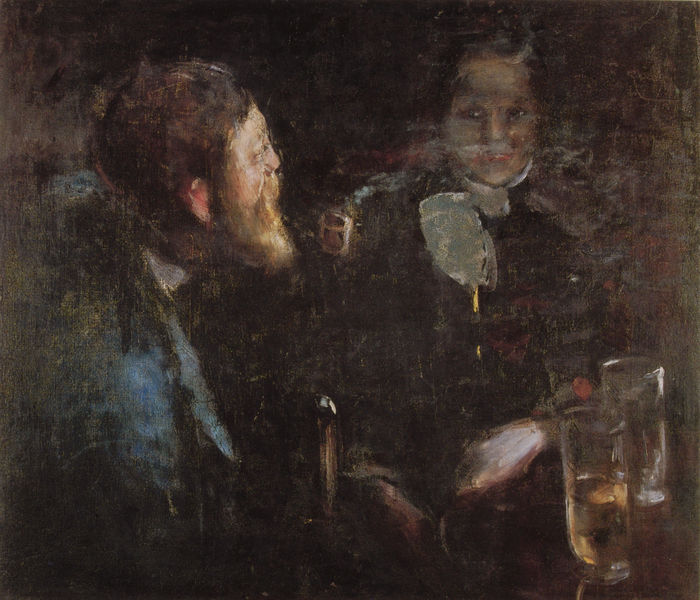
Titel: Tête-à-tête
Künstler: Edvard Munch
Standort: Oslo
Institution: Munch-Museet
Schlagwörter: blau, dunkel, hand, mann, schatten, wasser, weiß, grün, mädchen, bar, braun, frau, getränk, glas, grau, licht, mund, männer, nase, ohr, pastell, profil, schwarz, stirn, stuhl, tisch, blick, rot, tuch, beige, gespräch, bart, getränke, gläser, jacke, kneipe, trinken, augen, blicke, gesicht, kragen, vollbart, bildnis, portrait, porträt, öl, spiegelung, pastos, rauch, auge, mantel, kind, paar, frontal, scheitel, düster, zwei, leer, risse, weis, soldaten, wein, pfeife, halstuch, stuhllehne, gaststätte, uniform, soldat, bier, anschauen, ehepaar, verschwommen, firnis, flüssigkeit, durchsichtig, militärs, kaffe, ansehen, pfeifenrauch, schluppe, paarbildnis, firnisrisse